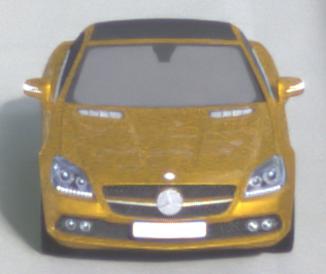
Make: Mercedes-Benz
Model: SLK 200
Detailed model: SLK-Class (172)
Model produced from: 2011/03
Model produced until: 2015/04
Doors: 2
Color: yellow
Road condition: wet road
Daytime: morning or afternoon
Contrast: low contrast